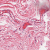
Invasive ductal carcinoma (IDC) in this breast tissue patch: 0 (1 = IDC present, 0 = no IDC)